Field crop: maize
Growth stage: 2
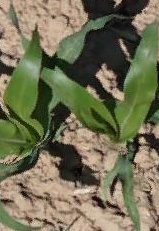
Species: maize